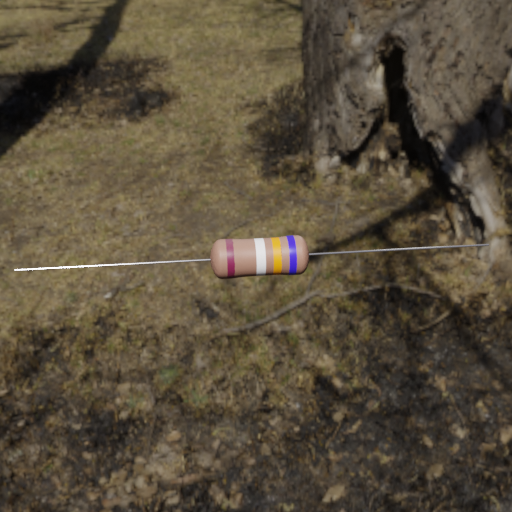
Resistor colour bands (in order): brown, white, orange, blue